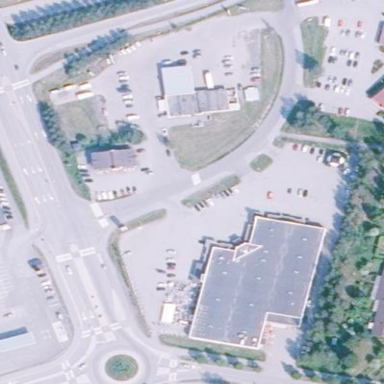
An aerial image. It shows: Retail area.